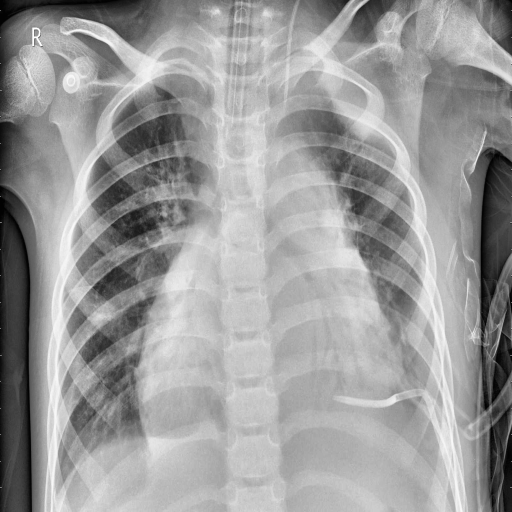
Finding: PNEUMONIA